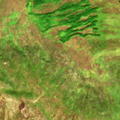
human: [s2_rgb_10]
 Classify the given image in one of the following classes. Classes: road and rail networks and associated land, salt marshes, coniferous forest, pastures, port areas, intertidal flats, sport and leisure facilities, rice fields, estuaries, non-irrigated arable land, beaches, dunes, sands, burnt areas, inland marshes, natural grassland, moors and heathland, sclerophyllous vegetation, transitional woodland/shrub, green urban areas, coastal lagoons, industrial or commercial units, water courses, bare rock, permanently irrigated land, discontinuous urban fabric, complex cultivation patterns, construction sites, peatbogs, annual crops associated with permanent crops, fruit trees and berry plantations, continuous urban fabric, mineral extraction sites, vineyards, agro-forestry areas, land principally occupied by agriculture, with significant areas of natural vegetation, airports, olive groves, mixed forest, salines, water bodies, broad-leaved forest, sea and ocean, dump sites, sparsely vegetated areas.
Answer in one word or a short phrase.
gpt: moors and heathland, peatbogs